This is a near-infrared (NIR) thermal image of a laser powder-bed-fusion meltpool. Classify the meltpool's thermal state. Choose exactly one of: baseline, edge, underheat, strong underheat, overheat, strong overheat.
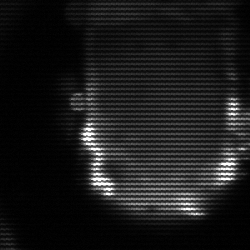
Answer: baseline